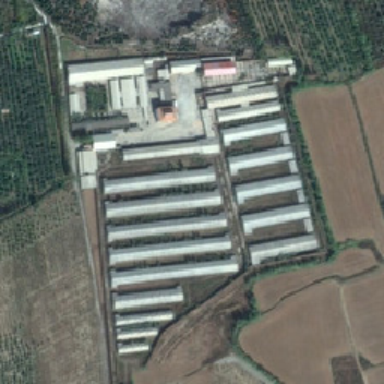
Some white buildings are lined up and surrounded by farmland .